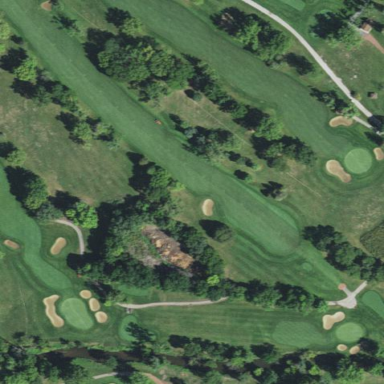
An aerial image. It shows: Golf fairway in the image.